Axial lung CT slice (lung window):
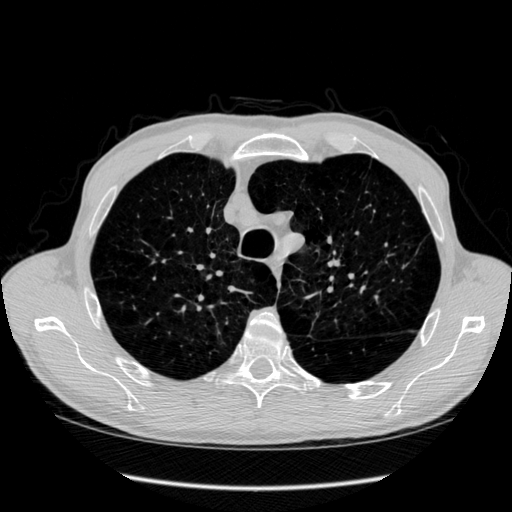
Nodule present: no